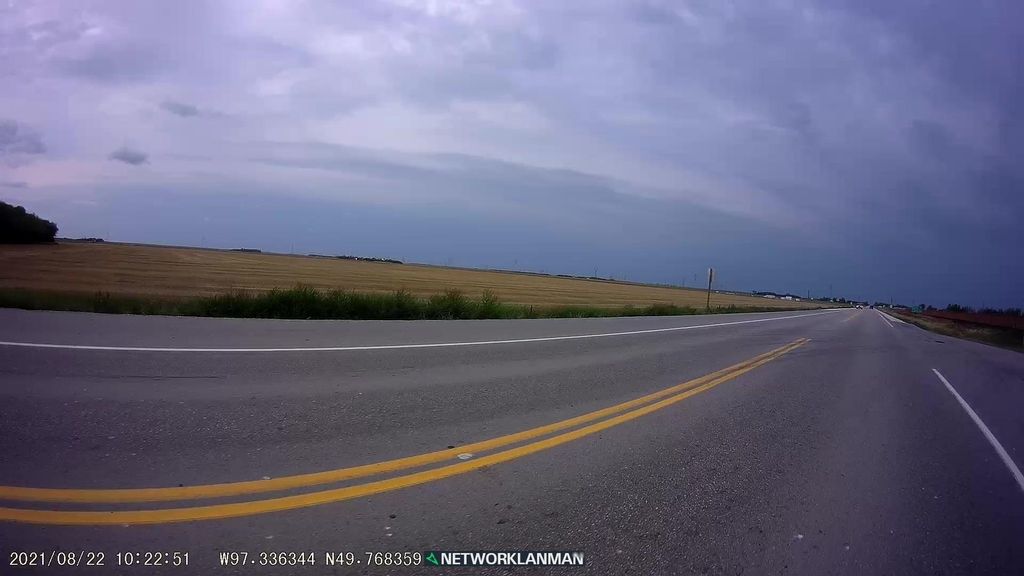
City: winnipeg